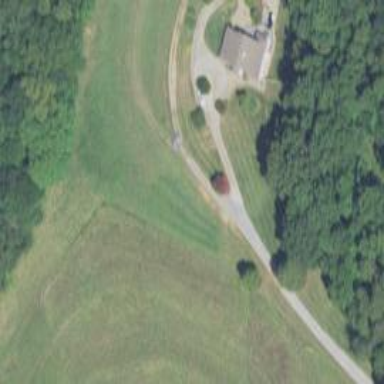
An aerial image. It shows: Driveway leading to service road.